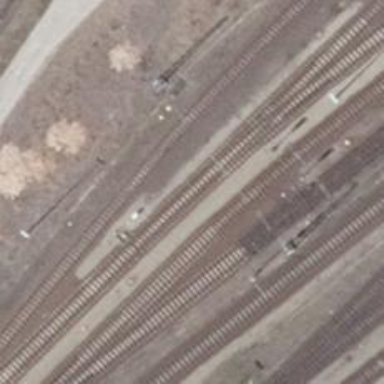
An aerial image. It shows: Rail yard with electrified contact lines for railway operations.